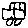
Label: car